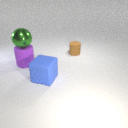
large purple rubber cylinder below large green metal sphere